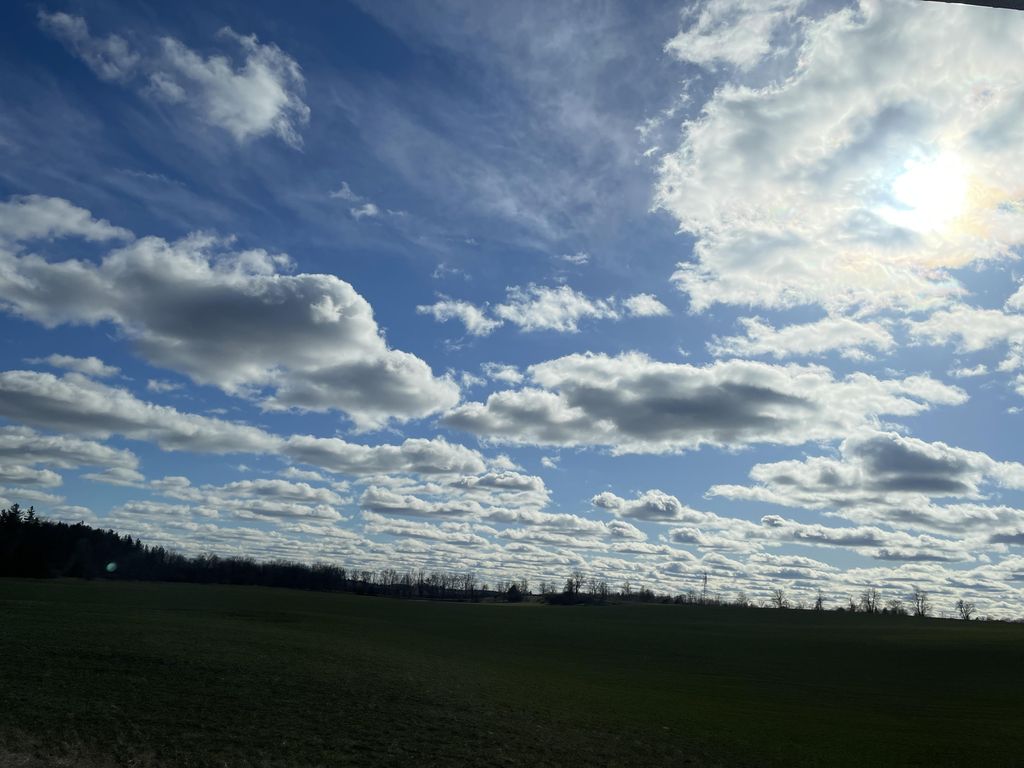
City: kitchener-waterloo